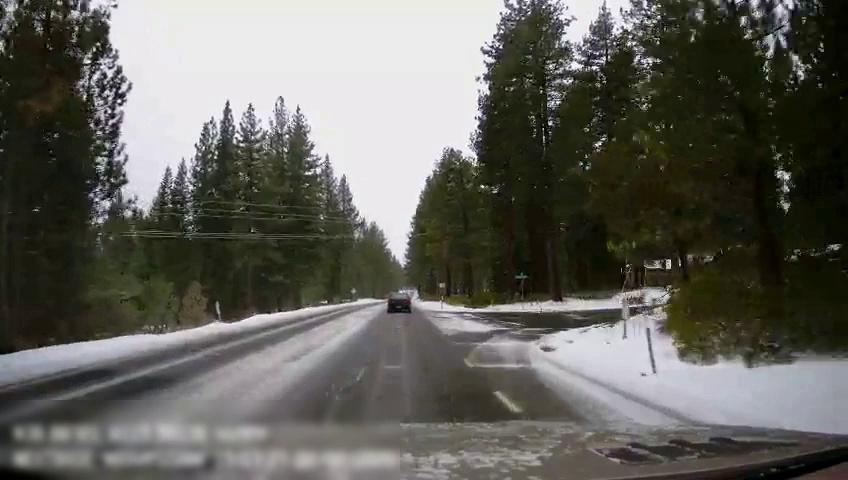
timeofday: Day
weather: Snowy
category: Drivable Space
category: Vehicles | Car
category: Lanes | Current Lane
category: Traffic | Signs